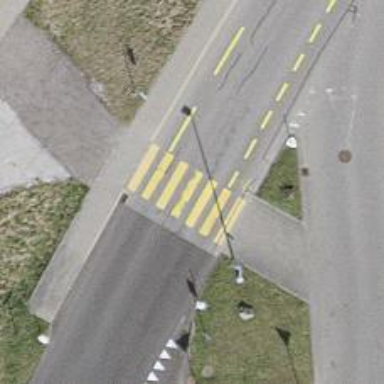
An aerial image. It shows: Uncontrolled zebra crossing.